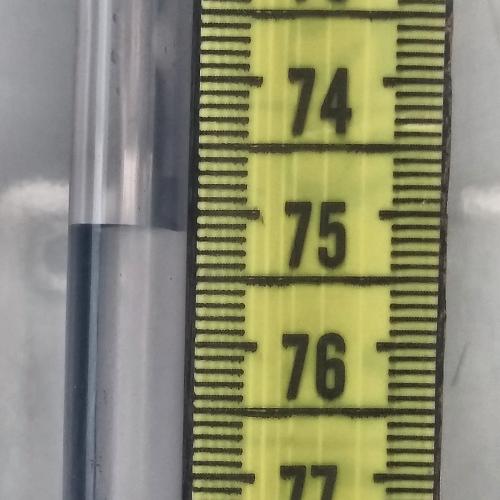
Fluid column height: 75.1 cm